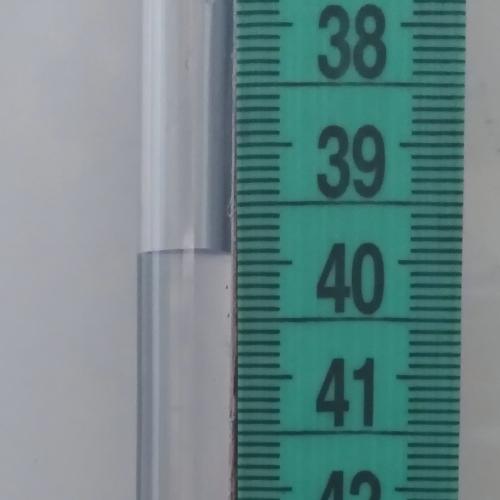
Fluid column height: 39.9 cm